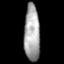
Tissue: prostate
Cell type: T cells
Senescence score: 0.3589
Nuclear area (px): 877
Mean DAPI intensity: 166.466